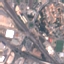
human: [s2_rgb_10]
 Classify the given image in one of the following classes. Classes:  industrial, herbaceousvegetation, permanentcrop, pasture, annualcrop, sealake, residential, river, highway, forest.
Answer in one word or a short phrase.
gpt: Highway